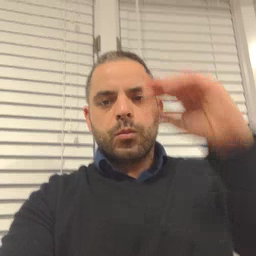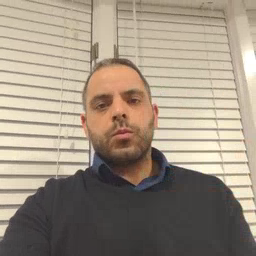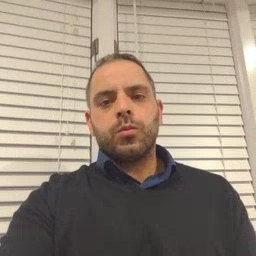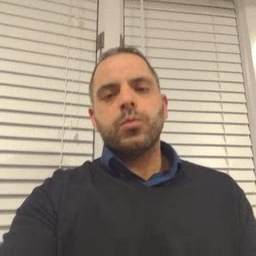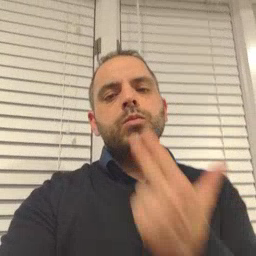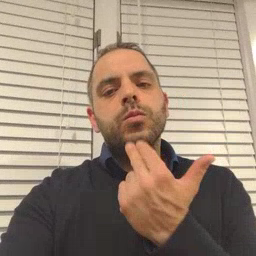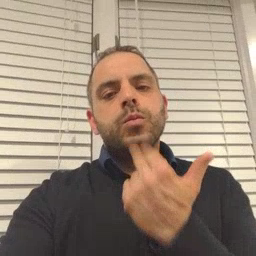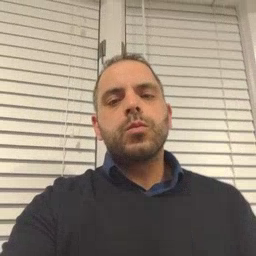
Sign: cute